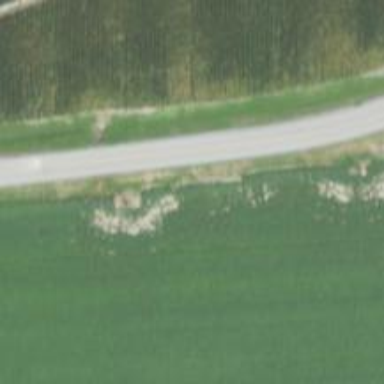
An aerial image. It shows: Secondary road.